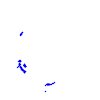
Particle: pion